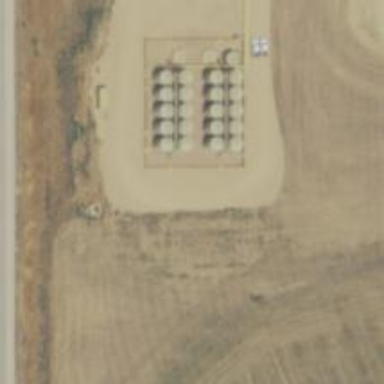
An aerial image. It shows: Storage tank with man-made structure.